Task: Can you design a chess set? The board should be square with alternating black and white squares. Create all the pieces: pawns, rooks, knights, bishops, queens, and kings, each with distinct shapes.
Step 4303:
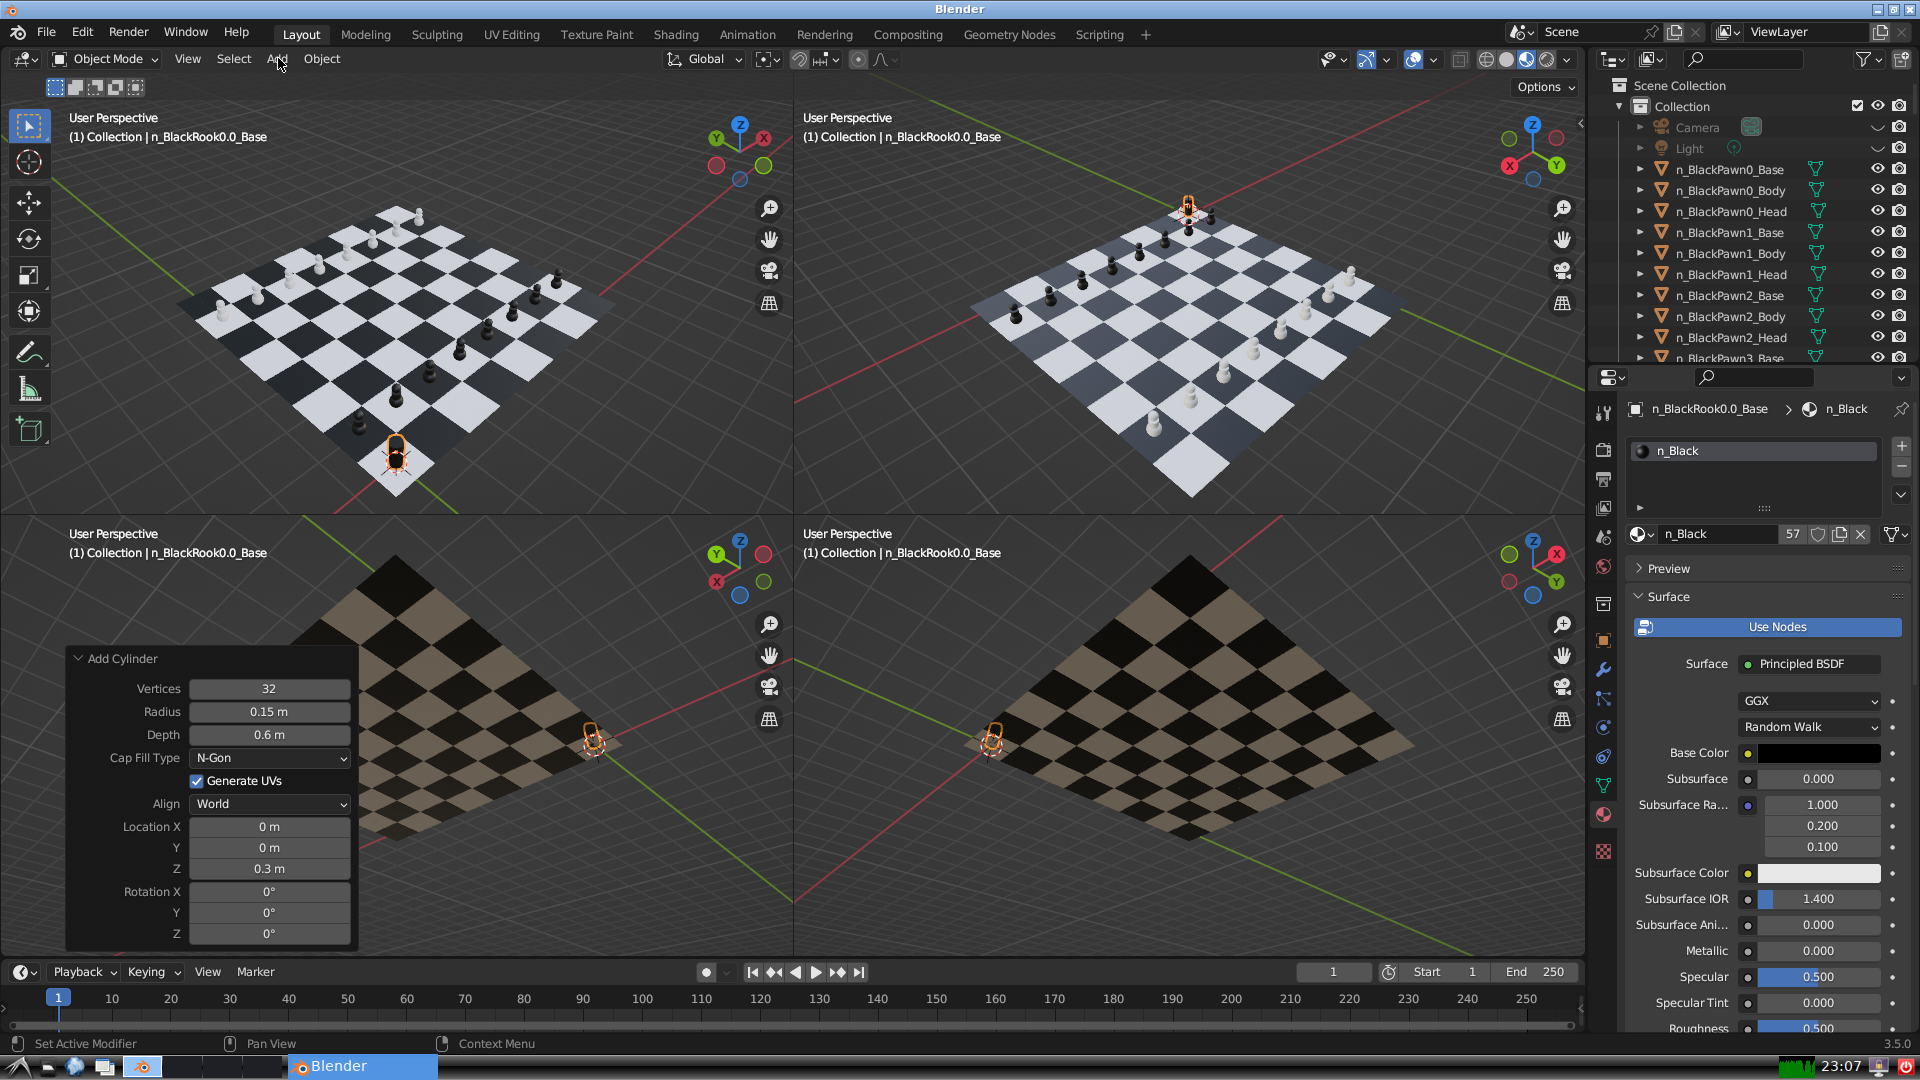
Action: click: no